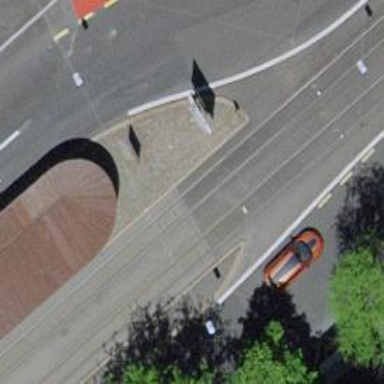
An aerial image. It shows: Tram stop with public transport stop position.